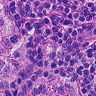
Metastatic tissue present: no